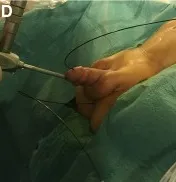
(A-D) The patient was found to have an epispadic urethra (2nd urethra) and perineal urethra (3rd urethra).
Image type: medical_photograph (other_medical_photograph)